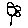
Label: flower